Breast ultrasound image
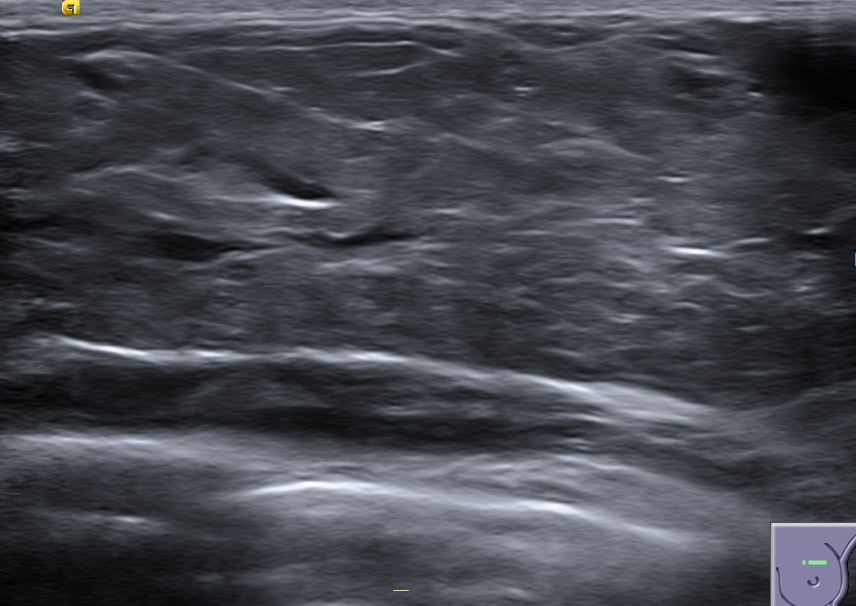
Diagnosis: normal